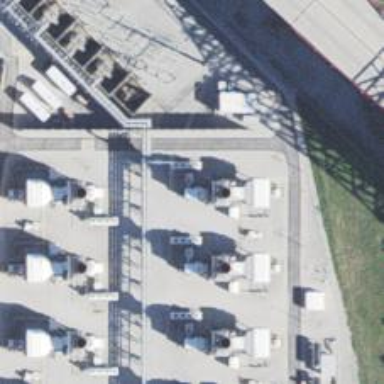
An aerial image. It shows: Gas turbine generator powered by gas.